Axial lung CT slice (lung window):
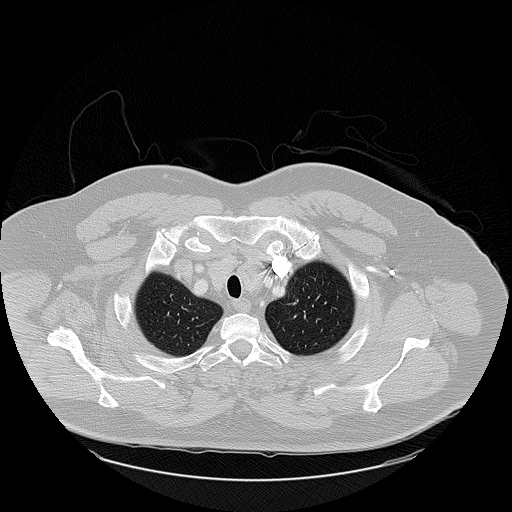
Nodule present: no